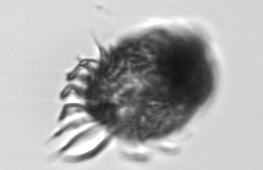
Label: Strombidium_morphotype1